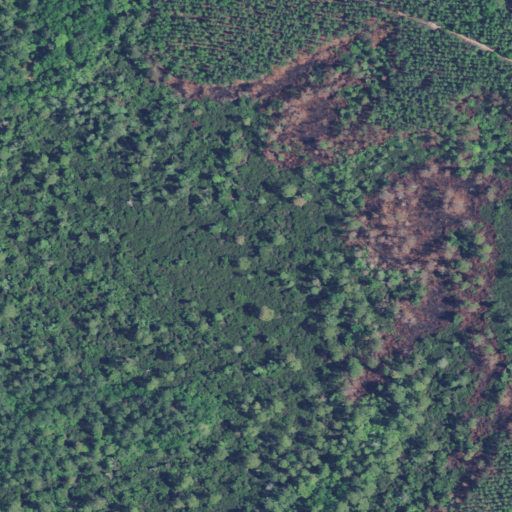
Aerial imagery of cape in South Carolina named Britton Neck containing woody wetlands, evergreen forest, and grassland